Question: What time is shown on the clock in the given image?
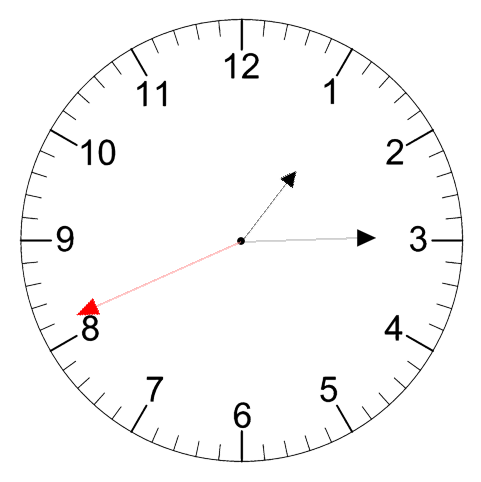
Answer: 01:14:41